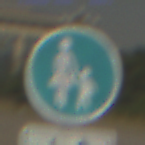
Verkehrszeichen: Gehweg
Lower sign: RichtungsangabeDurchPfeile8
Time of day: MorningAfternoon
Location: Outdoor (Suburban)
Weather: Clear
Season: NotSpecified
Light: Natural